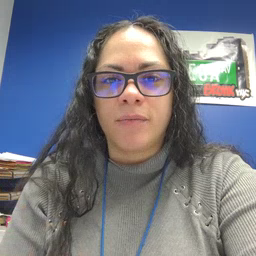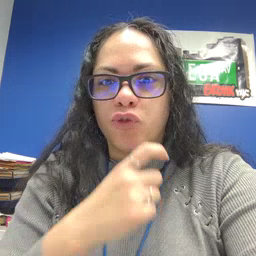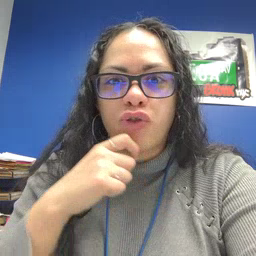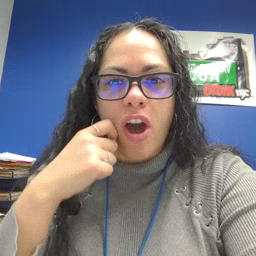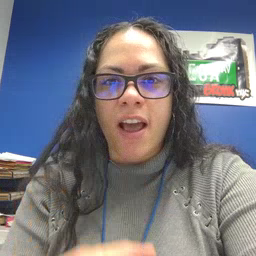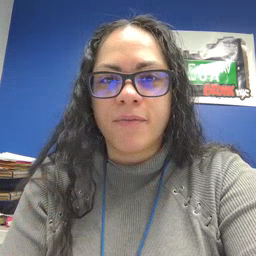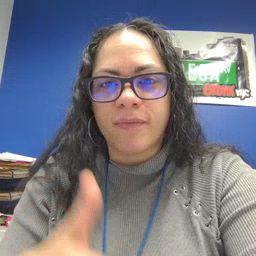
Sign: dry